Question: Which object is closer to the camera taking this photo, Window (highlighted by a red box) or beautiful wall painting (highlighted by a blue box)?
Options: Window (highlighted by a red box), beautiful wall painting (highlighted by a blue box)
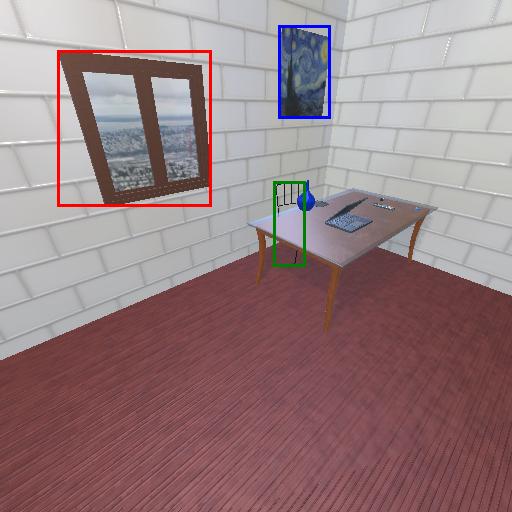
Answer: Window (highlighted by a red box)